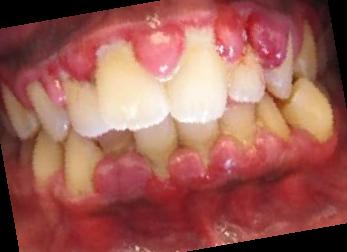
Condition: Gingivitis